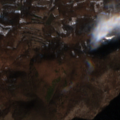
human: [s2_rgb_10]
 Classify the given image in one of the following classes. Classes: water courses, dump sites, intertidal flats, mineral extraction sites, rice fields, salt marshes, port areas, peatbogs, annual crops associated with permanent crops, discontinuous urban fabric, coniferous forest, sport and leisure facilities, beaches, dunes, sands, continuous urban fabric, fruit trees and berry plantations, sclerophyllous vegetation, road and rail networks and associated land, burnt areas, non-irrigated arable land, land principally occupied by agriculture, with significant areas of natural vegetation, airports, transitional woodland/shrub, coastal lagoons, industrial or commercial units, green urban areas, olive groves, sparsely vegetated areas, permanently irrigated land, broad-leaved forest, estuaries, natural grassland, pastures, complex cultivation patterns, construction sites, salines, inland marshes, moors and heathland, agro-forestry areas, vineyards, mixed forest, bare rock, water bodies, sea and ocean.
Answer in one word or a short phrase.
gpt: non-irrigated arable land, land principally occupied by agriculture, with significant areas of natural vegetation, broad-leaved forest, transitional woodland/shrub